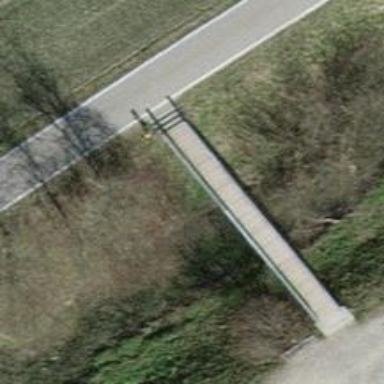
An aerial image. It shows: Footway on bridge.